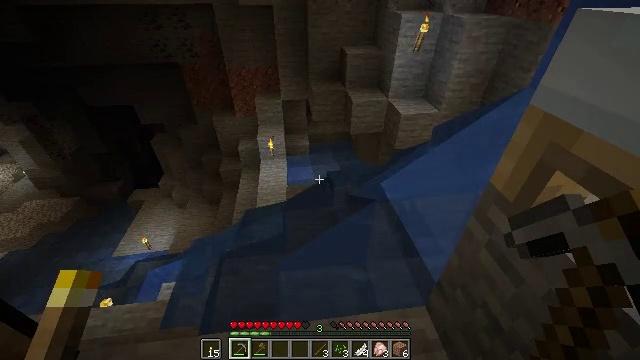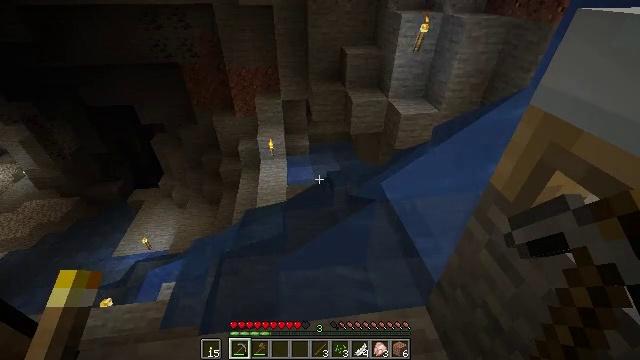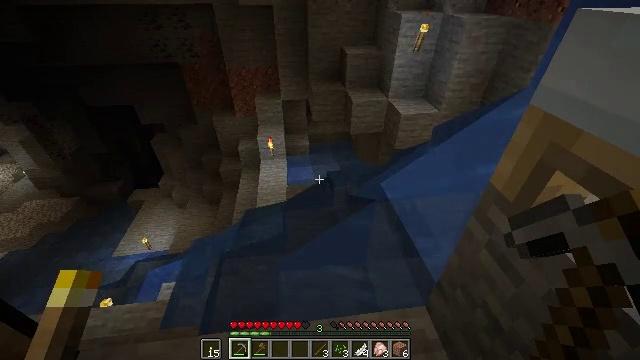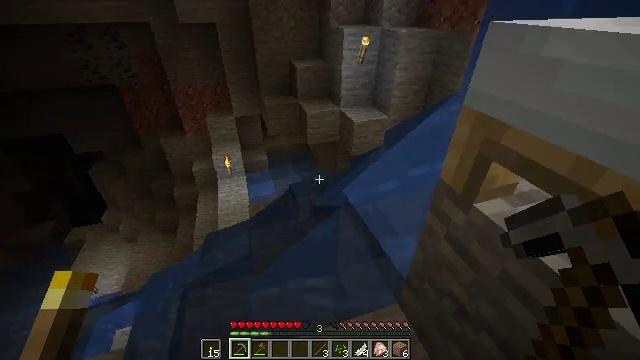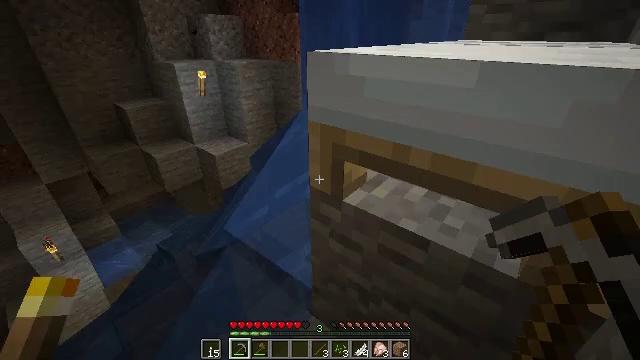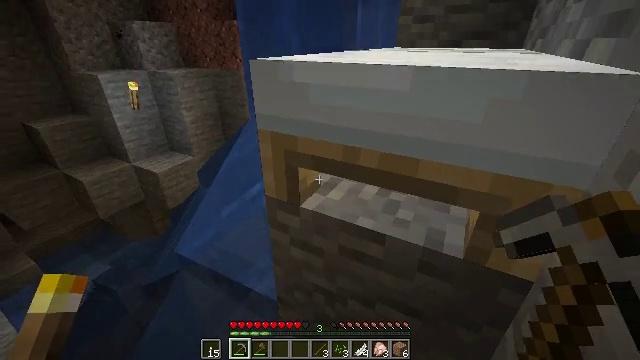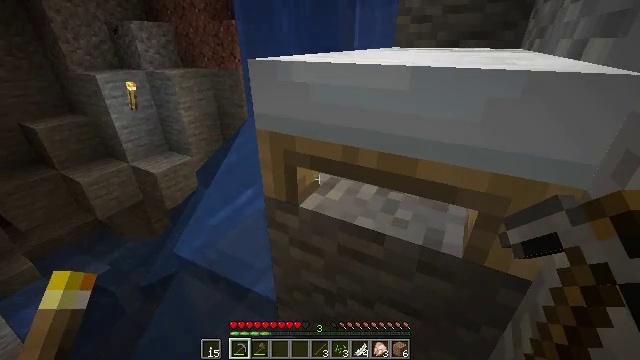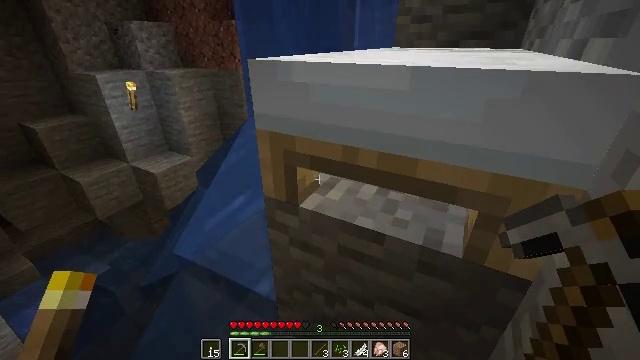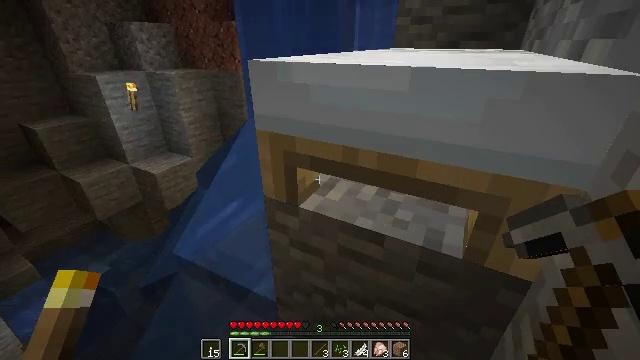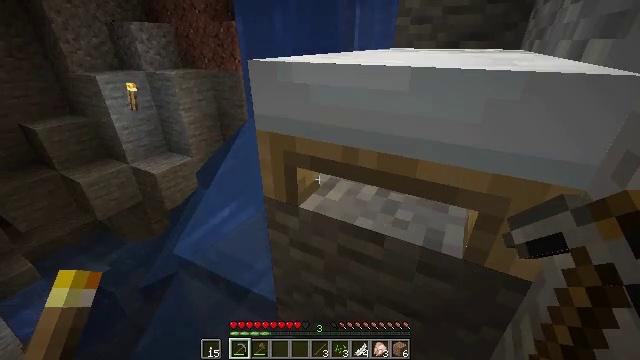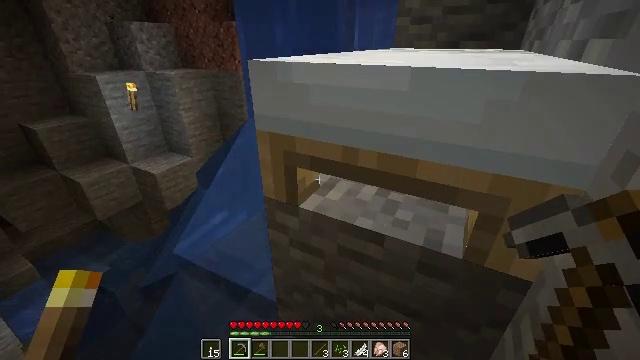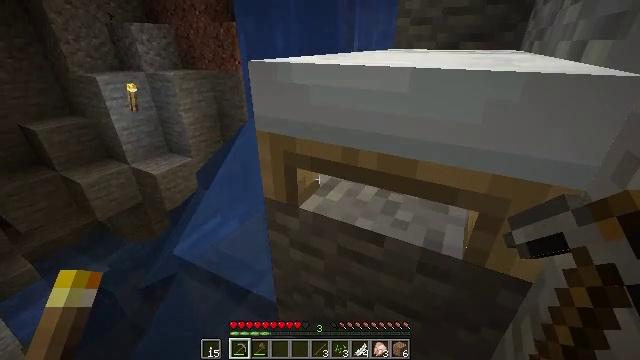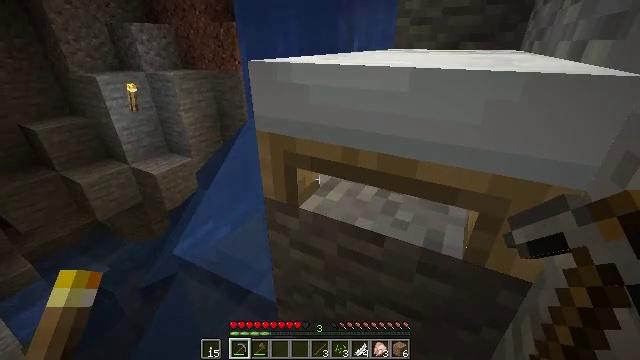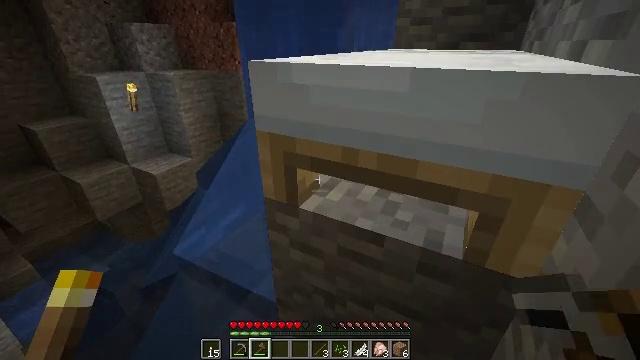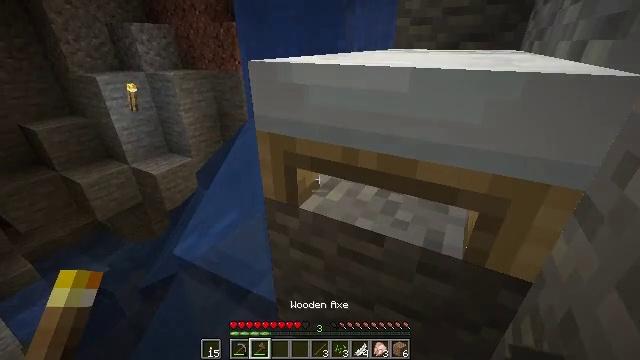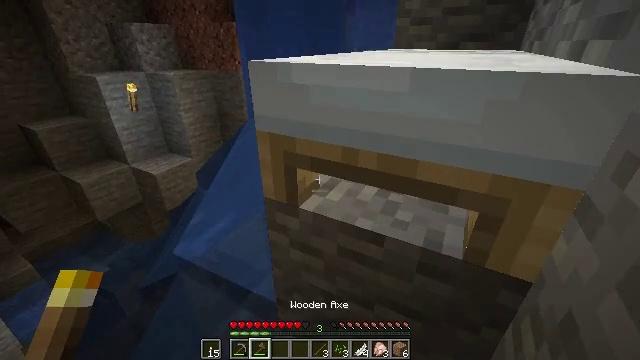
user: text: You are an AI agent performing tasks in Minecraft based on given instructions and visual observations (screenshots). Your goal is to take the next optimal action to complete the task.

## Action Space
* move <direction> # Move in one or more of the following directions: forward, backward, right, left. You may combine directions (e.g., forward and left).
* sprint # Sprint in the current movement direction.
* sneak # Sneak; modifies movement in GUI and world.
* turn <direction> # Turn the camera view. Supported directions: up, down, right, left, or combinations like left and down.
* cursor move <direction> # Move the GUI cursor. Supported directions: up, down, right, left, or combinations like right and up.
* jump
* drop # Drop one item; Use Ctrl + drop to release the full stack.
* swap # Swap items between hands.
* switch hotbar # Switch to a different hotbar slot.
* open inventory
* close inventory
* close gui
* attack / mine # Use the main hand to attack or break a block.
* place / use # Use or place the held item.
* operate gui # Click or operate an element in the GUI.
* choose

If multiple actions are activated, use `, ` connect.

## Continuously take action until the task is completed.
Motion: motion action
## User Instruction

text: Mine the white bed.
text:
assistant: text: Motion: no_op
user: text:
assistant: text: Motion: no_op
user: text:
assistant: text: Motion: turn right and up
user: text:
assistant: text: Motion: turn right and up
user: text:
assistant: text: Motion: turn right and up
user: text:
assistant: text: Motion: no_op
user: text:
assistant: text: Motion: no_op
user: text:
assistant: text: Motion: no_op
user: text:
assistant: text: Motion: no_op
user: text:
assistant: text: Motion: no_op
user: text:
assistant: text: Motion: no_op
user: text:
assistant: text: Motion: no_op
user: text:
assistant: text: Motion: switch to hotbar 2
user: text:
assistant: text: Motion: switch to hotbar 2
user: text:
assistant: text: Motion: switch to hotbar 2
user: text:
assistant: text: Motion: turn right and up, switch to hotbar 2
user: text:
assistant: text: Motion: turn right and up
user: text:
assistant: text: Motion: turn right, attack / mine
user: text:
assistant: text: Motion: attack / mine
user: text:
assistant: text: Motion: attack / mine
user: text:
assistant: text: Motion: attack / mine
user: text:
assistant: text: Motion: attack / mine
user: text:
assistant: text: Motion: attack / mine
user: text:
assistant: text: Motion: attack / mine
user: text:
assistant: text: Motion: attack / mine
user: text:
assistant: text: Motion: attack / mine
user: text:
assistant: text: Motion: attack / mine
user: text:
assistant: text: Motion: attack / mine